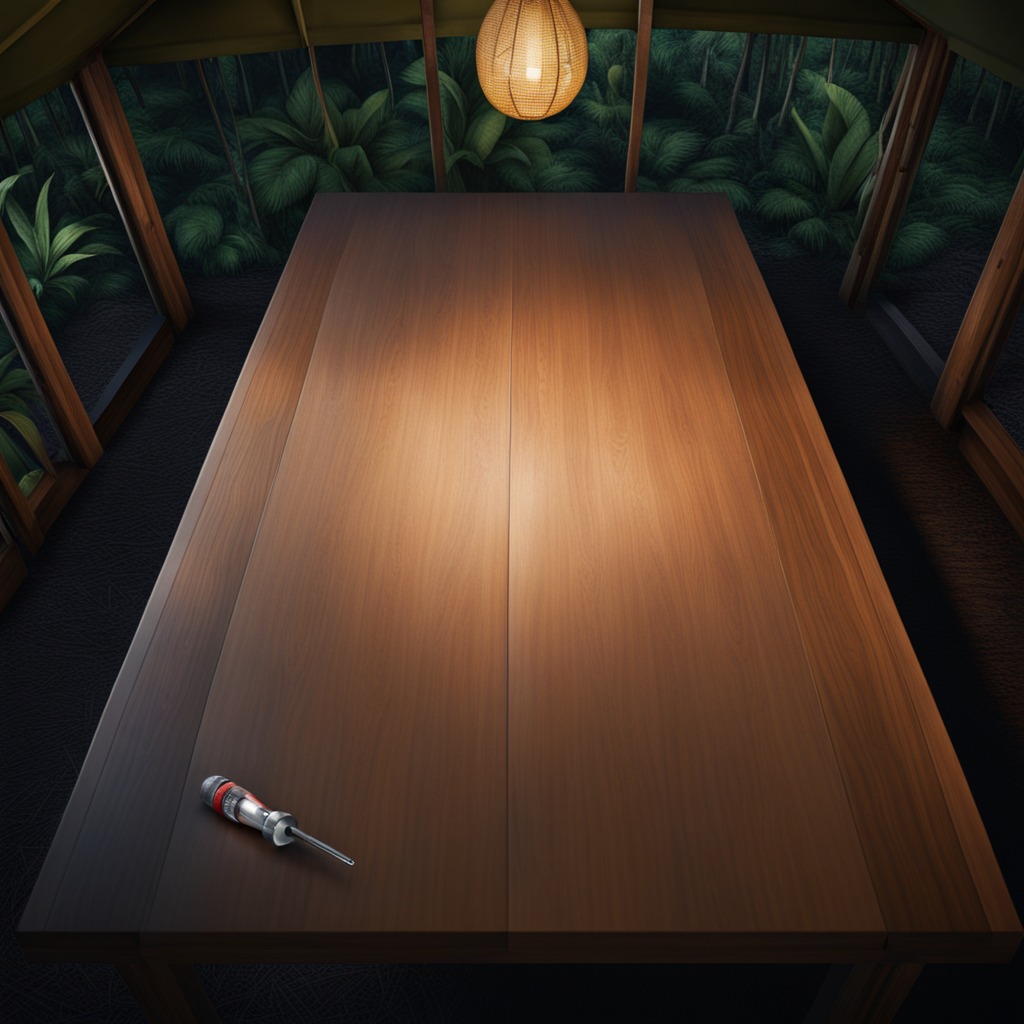
A screwdriver lies on a wooden table inside a jungle field workshop tent at night.